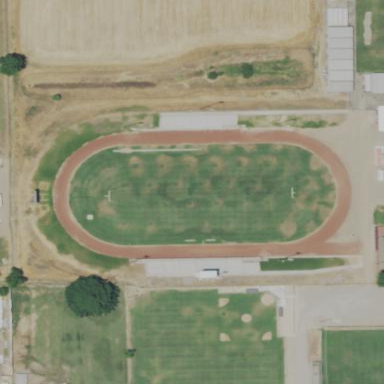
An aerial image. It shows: American football pitch.